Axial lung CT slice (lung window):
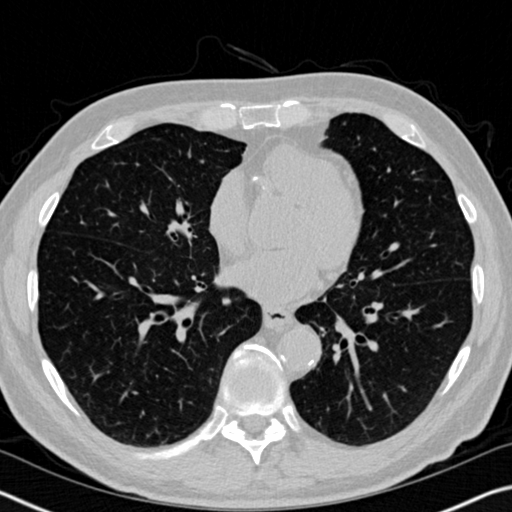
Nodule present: no